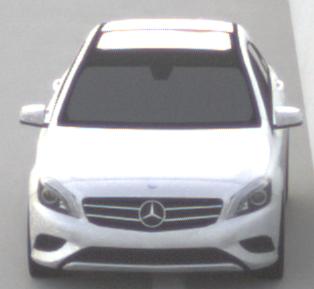
Make: Mercedes-Benz
Model: A 180
Detailed model: A-Class (176)
Model produced from: 2012/09
Model produced until: 2015/07
Doors: 5
Color: white
Road condition: dry road
Daytime: sunrise or sunset
Contrast: low contrast